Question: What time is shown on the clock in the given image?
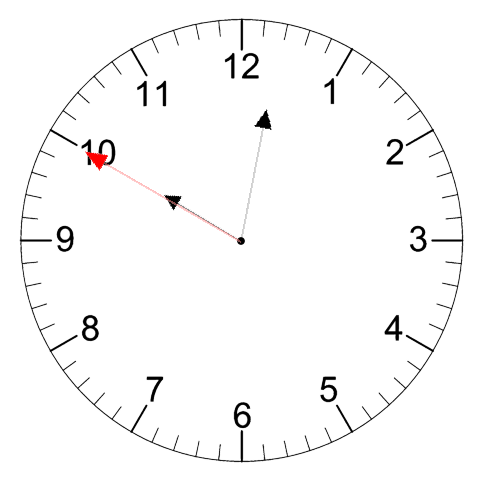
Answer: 10:01:50